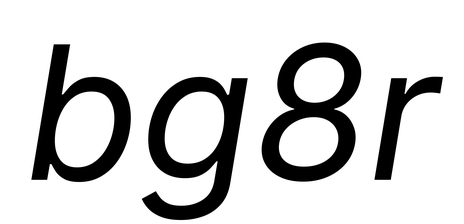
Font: Inter-Italic_Italic